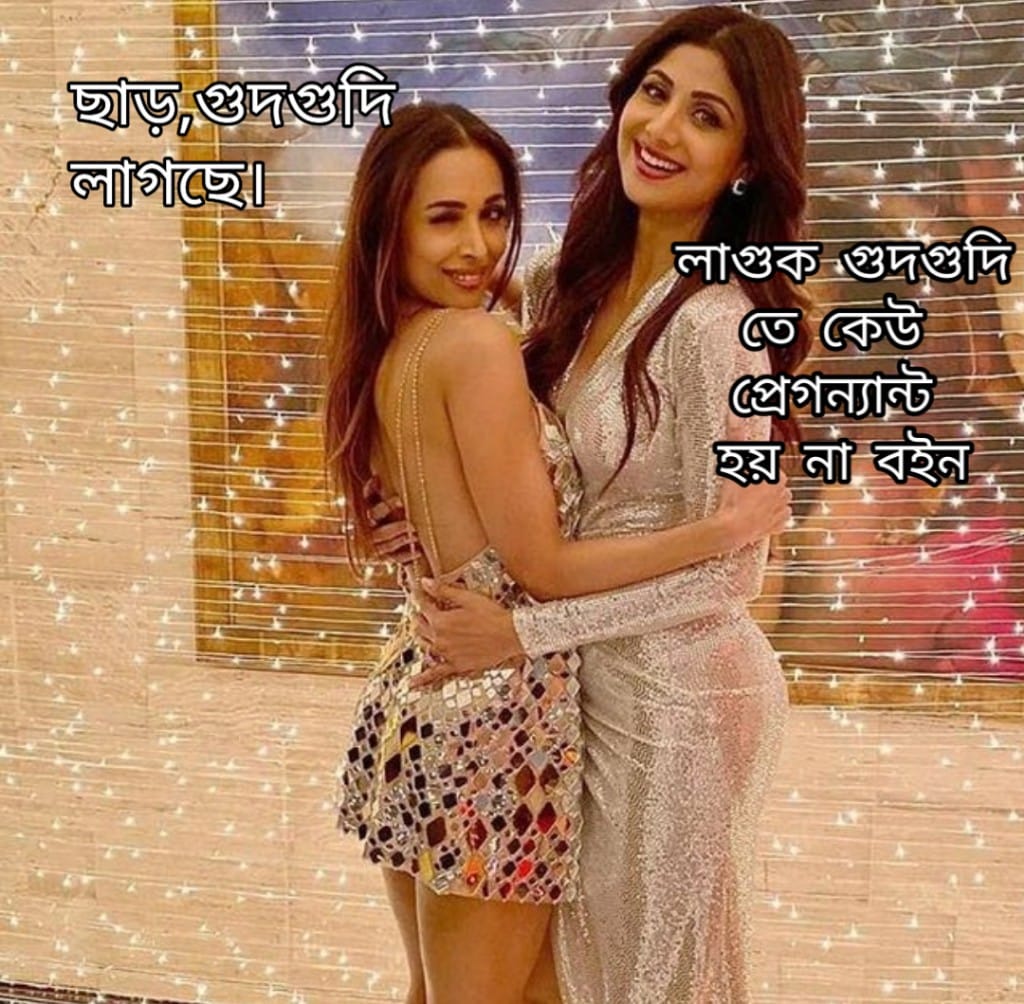
Caption: ছাড় , গুদ্গুদি লাগছে ।  লাগুক গুদ্গুদি তে কেউ প্রেগন্যান্ট হয় না বইন
Label: hate